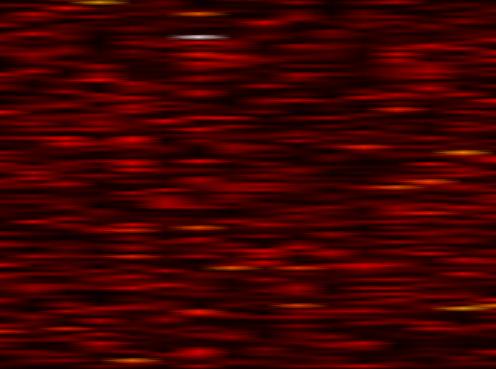
Label: OFDM